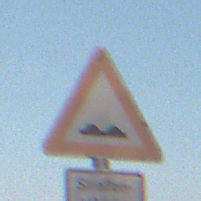
Verkehrszeichen: UnebeneFahrbahn
Zusatzzeichen unten: HinweiseAufGefahrenDurchVerbaleAngabe3
Umgebung: Outdoor, Nature
Tageszeit: SunriseSunset
Wetter: Clear
Licht: Natural
Jahreszeit: NotSpecified
Kontrast: LowContrast